Question: I have an excel file that I grab by:
'''
ds = dataset('XLSFile',fullfile('file path here', 'waterReal.xlsx'))
'''
It looks like this:

I want each column in its own numeric array though! Like how when I load an example dataset: load carsmall, I get a bunch of individual numeric arrays. But I can't figure out how to do that.
I can do this individually by writing:
'''
A = ds.TEMP, B = ds.PROD, ...
'''
Bu what if I had BIG excel file? What then?
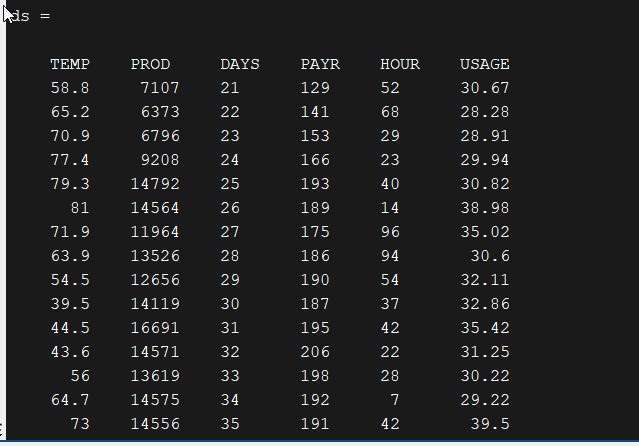
Answer: You can convert a dataset to a struct or a cell like this:
To struct:
'''
s = dataset2struct(ds, 'AsScalar',true)
'''
To cell:
'''
fnames = fieldnames(ds);
c = cell(1, numel(fnames));
for i = 1:numel(fnames)
c{i} = ds.(fnames{i});
end
'''
By the way: use 'table's instead of 'dataset's. They're newer and better. Use the 'readtable' function to read your Excel file into a table. And tables are nicer enough that you might not want to bother converting them into a simpler cell array, because you can just grab the columns out with 't{:,i}' where 't' is your table and 'i' is the index of the column you want.